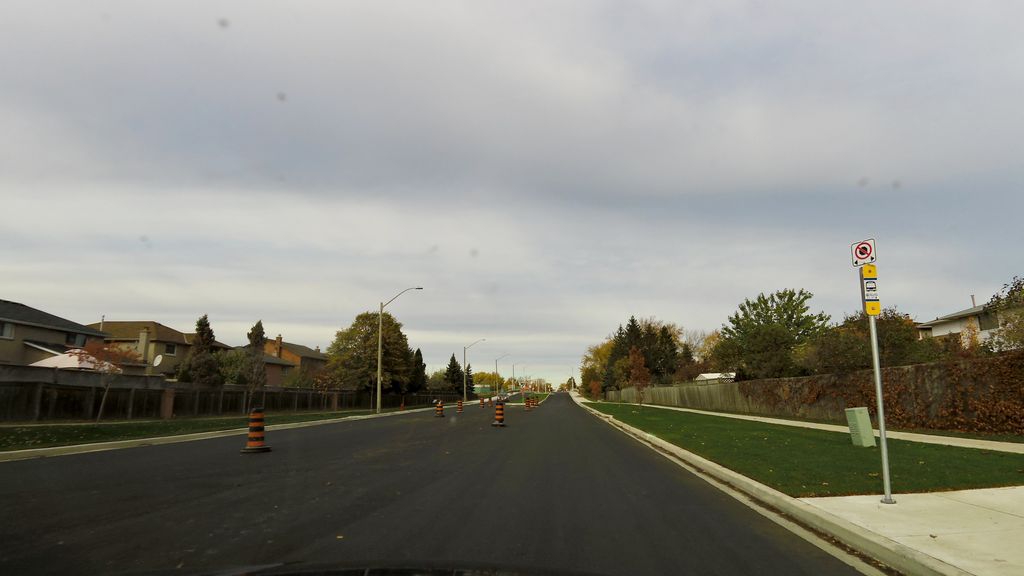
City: hamilton